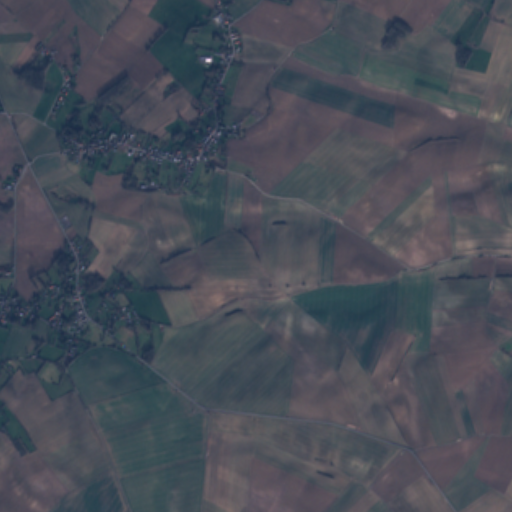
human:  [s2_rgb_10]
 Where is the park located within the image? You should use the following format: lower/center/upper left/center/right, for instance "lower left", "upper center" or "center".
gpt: The park is located in the upper center of the image.
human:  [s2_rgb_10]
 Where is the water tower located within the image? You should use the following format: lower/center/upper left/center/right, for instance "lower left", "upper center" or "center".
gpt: The water tower is located in the lower left of the image.
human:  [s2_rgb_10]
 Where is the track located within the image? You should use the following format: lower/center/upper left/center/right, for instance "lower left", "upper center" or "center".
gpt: There is no track in the image.